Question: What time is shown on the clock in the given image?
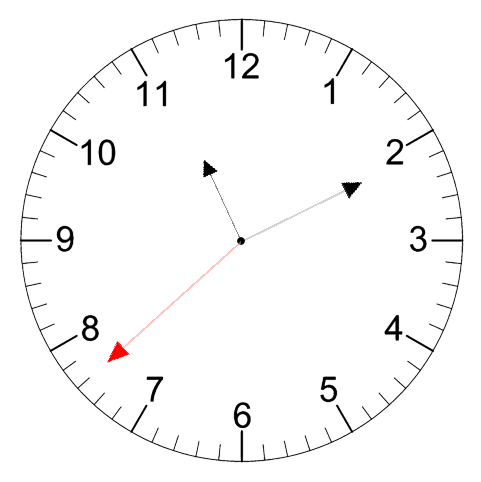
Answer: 11:10:38